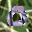
Label: 0